Frequency: 75000
Velocity: 0,2325
Power: 42,2
Pulse duration: 0,0000001
Pass count: 1
Magnification: 10
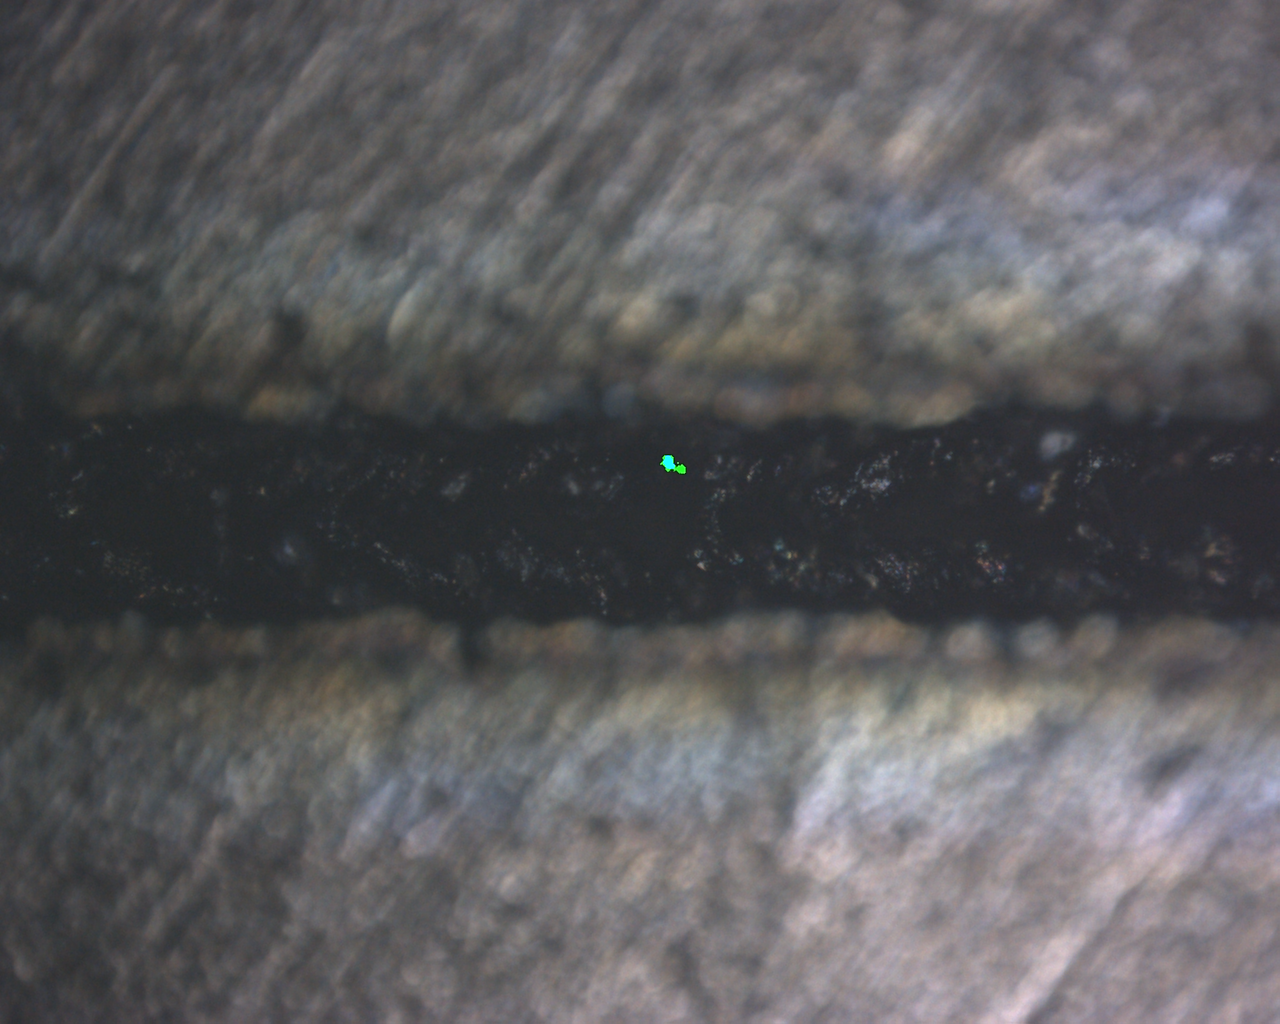
Measured width: 124.705
Other width: 90.405